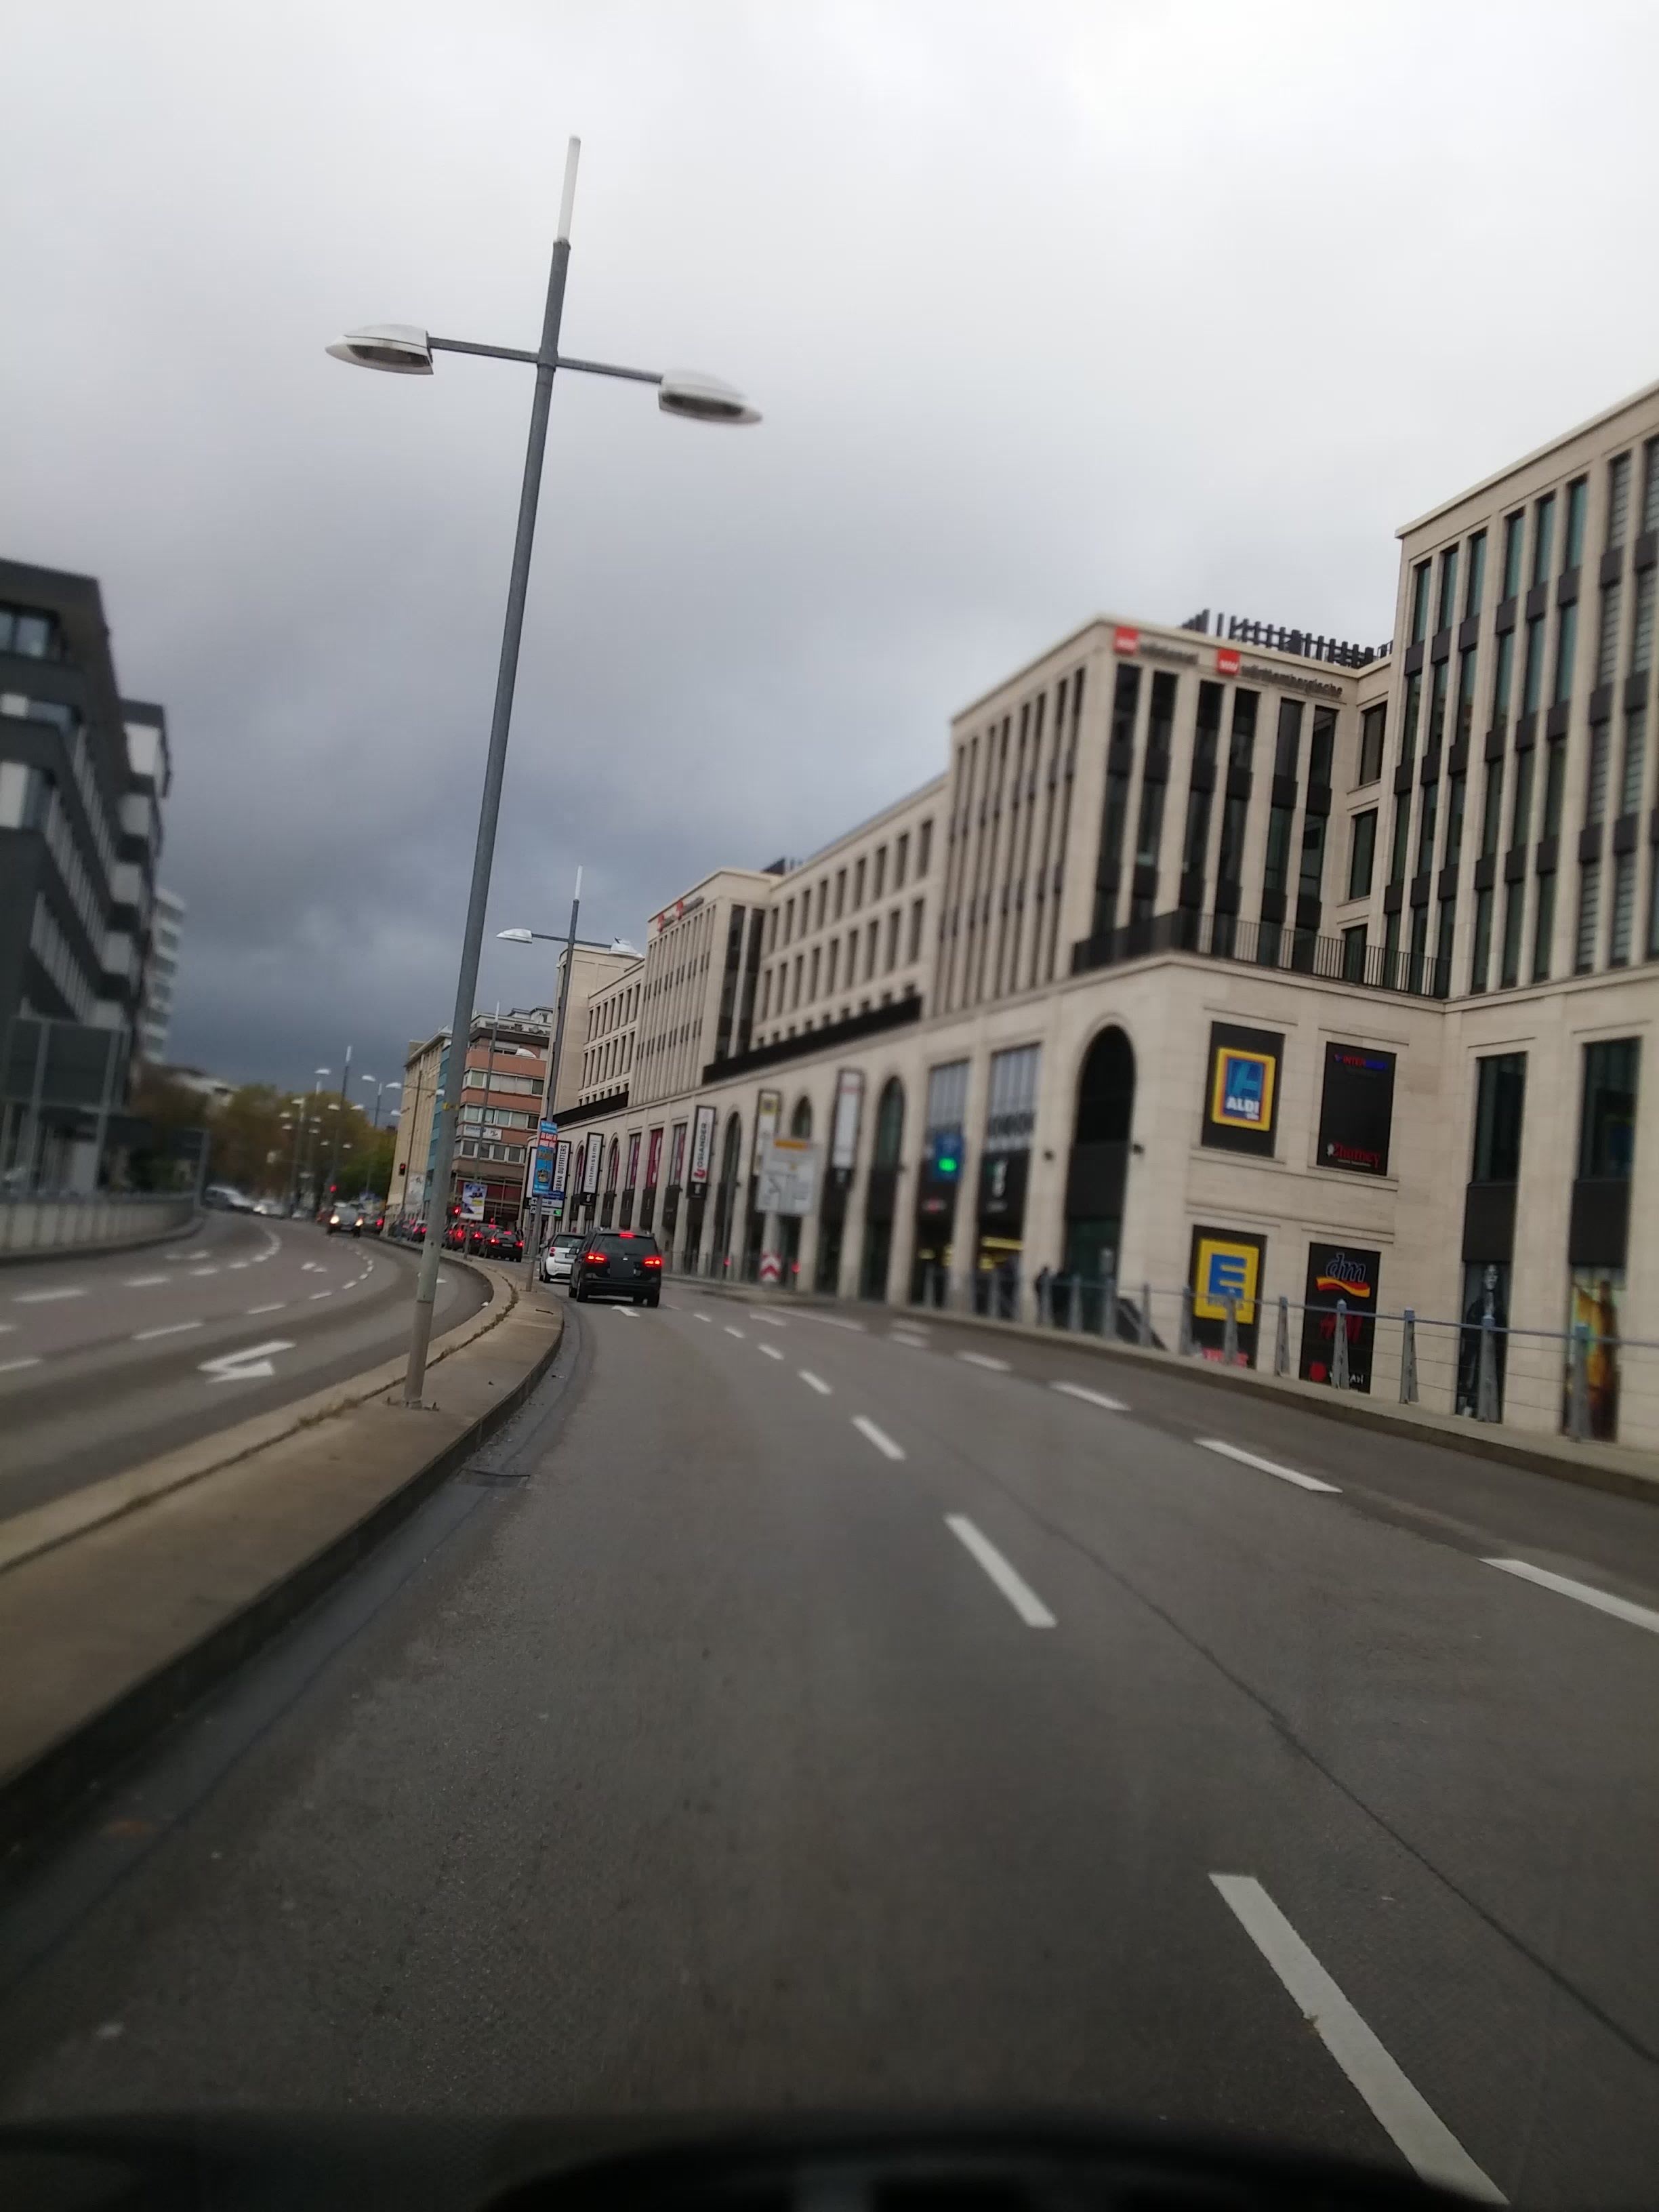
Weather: cloudy
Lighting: day
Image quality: good
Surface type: driving surface
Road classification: service
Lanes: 2
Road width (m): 6
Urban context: urban centre
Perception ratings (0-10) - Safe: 6.52, Lively: 7.72, Beautiful: 4.28, Boring: 1.87, Depressing: 4.98, Wealthy: 4.73